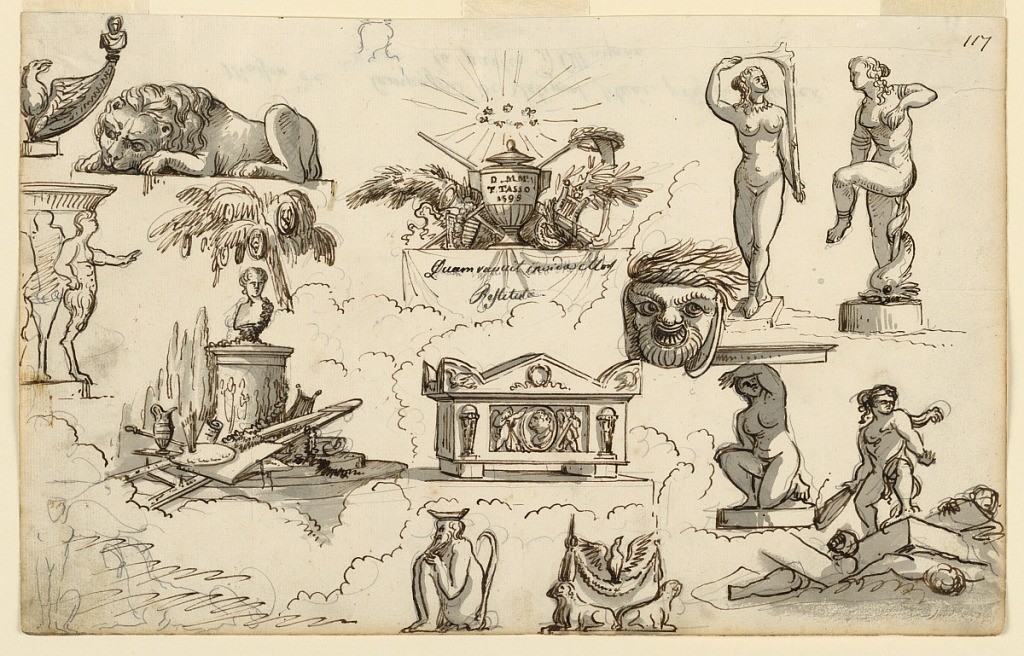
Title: Decorative Motifs
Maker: Romolo Achille Liverani, Italian, 1809 - 1872
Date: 1810
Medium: Pen and ink, brush and gray watercolor, graphite on paper
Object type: Drawing
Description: Horizontal rectangle. Left row: above, the right side of the statue of a displayed eagle supporting a bust with the point of his wing. Center: two satyrs supporting a bowl or a table. Below: graphite sketch of a siren and a sphinx. Second row: above, a lion, recumbent, upon a base. Below, a monument: a bust with a garland, standing upon a high pedestal upon the steps; below are the tools of a painter, and a lyre. Central row, above: below a light glory stands an urn with the inscription: "D. M M / T TASSO / 1595," in front of a lowered torch crossed by a scythe with a laurel wreath. Attributes of fame and poetry are on the ground. Below is a cloth with the inscription, first written in graphite, then written over it in ink: "QUAM RAPUIT INVIDA MORS / RESTITUTA." Center: a sarcophagus. Below: at left a pitcher in the shape of a sitting bearded man with a tail as a handle; at right: a pedestal supported by four crouching animals, decorated with a bird above a festoon. Fourth row: a threatrical mask. Fifth and sixth row: above, two Venus statues; below, another one kneeling, and the representation of a fight between one man with a sword and men partly covered by stones.